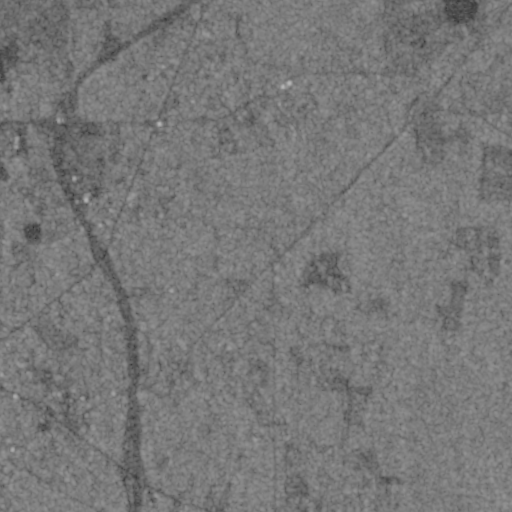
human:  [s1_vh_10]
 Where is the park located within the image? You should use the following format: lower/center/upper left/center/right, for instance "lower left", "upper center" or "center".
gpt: The park is located in the lower right of the image.
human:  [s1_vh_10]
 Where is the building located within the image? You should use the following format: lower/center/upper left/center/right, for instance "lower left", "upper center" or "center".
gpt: The building is located in the left of the image.
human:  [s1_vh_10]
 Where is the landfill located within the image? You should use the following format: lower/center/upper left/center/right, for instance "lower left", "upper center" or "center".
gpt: There is no landfill in the image.

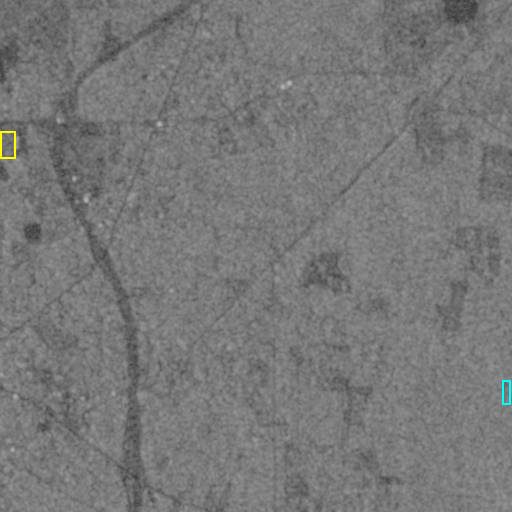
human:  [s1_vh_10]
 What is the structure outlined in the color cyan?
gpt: The structure outlined in cyan is a park.
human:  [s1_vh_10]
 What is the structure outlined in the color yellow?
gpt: The structure outlined in yellow is a building.
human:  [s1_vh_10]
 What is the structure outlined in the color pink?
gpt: There is no pink outline.